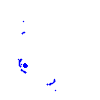
Particle: electron